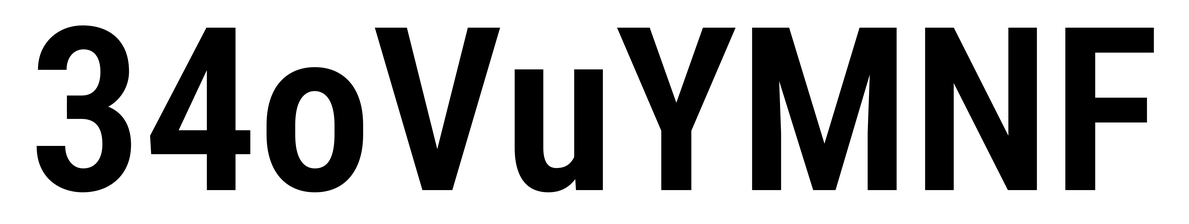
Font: Roboto_Condensed_SemiBold